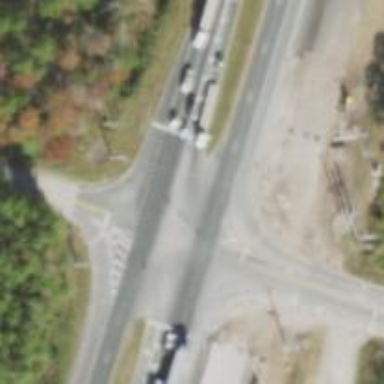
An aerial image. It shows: Trunk link highway.